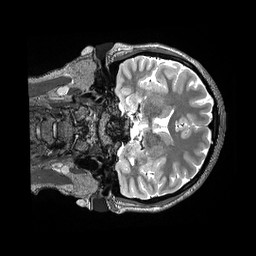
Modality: T2w
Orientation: coronal
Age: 20
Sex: female
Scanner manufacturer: siemens
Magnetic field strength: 3 T
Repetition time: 3.2 s
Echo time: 0.564 s